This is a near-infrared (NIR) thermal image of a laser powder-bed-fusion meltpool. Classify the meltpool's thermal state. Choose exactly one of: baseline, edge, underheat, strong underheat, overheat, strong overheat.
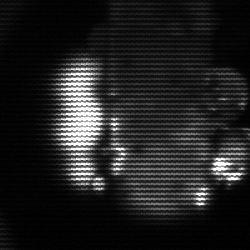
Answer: strong underheat